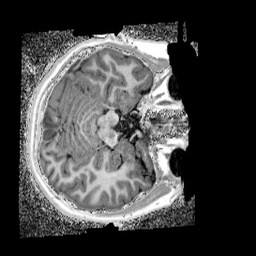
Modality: UNIT1_denoised
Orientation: axial
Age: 14
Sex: female
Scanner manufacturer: siemens
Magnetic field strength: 3 T
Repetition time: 4 s
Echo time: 0.00299 s